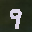
Label: 9